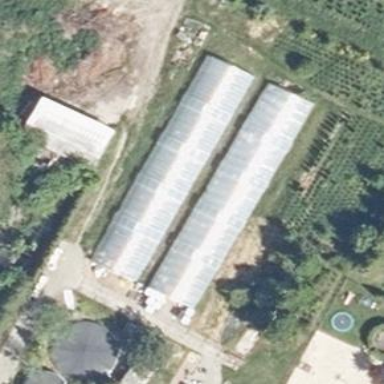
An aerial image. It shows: Area dedicated to greenhouse horticulture.